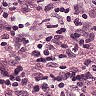
Metastatic tissue present: no